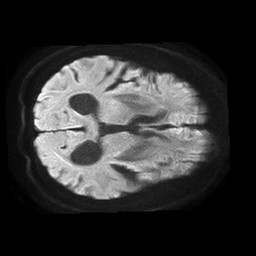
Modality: TRACE
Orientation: axial
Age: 73
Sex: male
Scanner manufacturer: philips
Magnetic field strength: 1.5 T
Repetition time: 4.6 s
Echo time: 0.08631 s